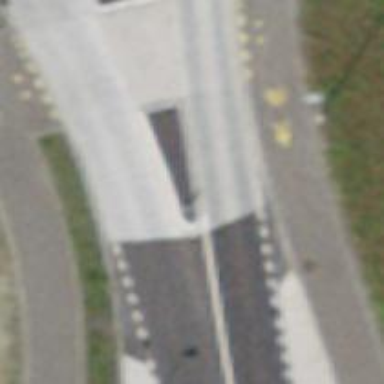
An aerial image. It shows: Primary road with asphalt surface.